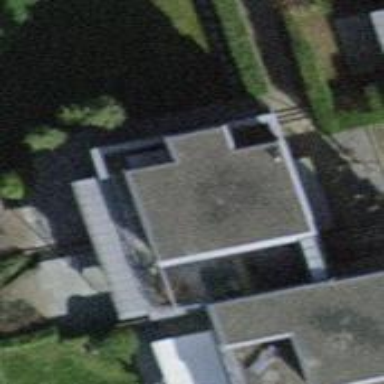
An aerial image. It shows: The building has flat roof oriented across. The roof is major part of the building.